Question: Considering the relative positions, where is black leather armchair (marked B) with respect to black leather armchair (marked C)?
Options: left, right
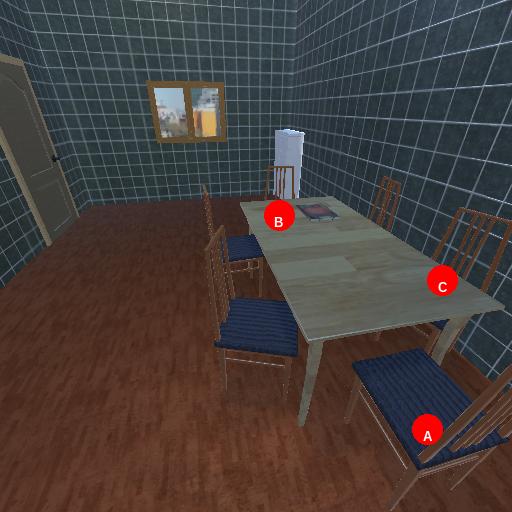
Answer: left